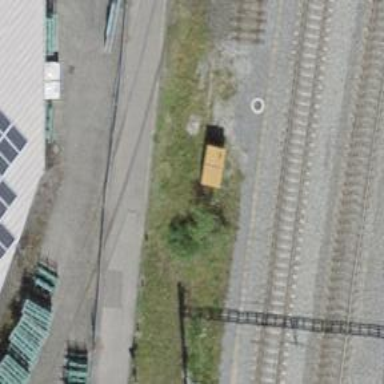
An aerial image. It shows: Disused railway spur with one track.